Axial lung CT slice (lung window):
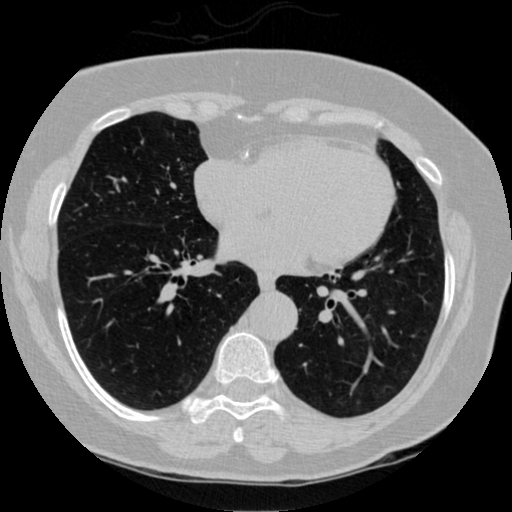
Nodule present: no